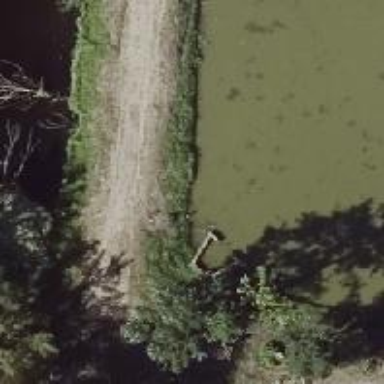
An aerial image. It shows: Culvert underpass for canal.